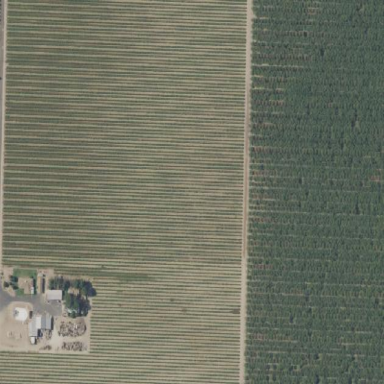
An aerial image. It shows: Beautiful vineyard in the countryside.